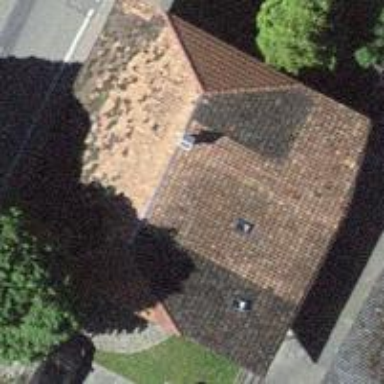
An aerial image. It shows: Rural barn.